Interaction volume radius: 5 \u00c5
Interaction volume height: 20 \u00c5
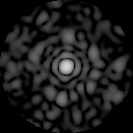
Disorder parameter: 0.8526